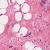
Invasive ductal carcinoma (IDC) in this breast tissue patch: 0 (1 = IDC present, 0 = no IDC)